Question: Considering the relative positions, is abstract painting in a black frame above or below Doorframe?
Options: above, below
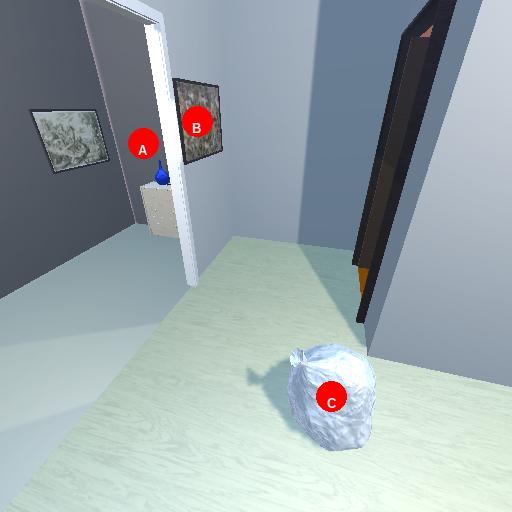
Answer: above